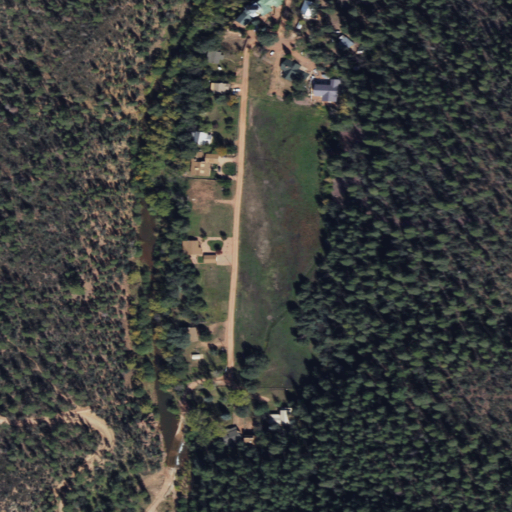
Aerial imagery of plain(s) in Arizona named Bear Flat containing evergreen forest, shrub, open development, and woody wetlands